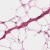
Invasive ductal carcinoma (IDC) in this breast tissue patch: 0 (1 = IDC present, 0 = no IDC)